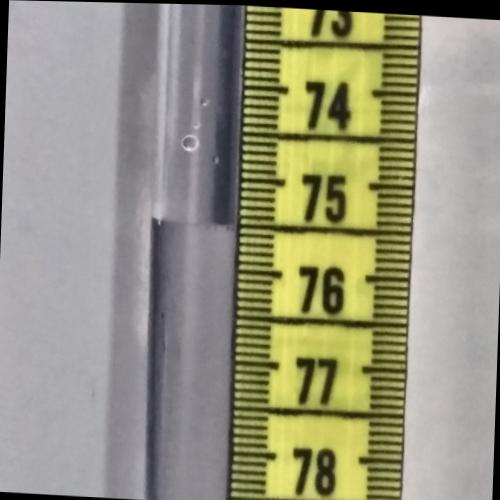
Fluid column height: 75.5 cm